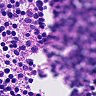
Metastatic tissue present: no